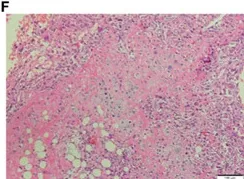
(E) The stroma showed a tumor osteoid rimmed by tumor cells along with osteoclastic giant cells, osteosarcoma differentiation (HEx100).
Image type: pathology (h&e)